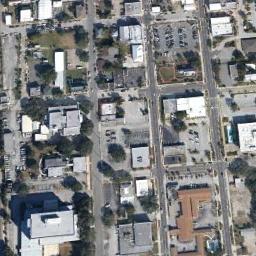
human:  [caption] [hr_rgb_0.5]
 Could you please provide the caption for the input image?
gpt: In a business district there are several tall buildings of different shapes and several roads with many cars  There are many cars in the open space beside the road .

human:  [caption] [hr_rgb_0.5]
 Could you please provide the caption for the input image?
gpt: A commercial area has lots of buildings and some roads go through the commercial area .

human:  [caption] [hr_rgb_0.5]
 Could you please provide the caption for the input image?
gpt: The building is in a square area .

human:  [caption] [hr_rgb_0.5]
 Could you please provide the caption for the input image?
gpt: There are some buildings with white roofs on a commercial area .

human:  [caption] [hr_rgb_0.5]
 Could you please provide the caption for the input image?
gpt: The commercial area is consist of many buildings .